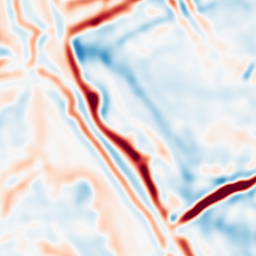
Category: multiscale
Decomposition family: log
Decomposition parameters: sigma: 5
Upsampling method: bspline
Upsampling parameters: scale: 4
Upsampling scale: 4